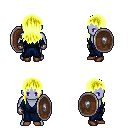
a pixel art fantasy rpg character, male body template, dark elf, purple skin, blue robe, magenta pants, gold unkempt hairstyle, metal gloves, brown shoes, shield, four views (front, back, left, right), 2x2 character sprite sheet, small pixel art, hard edges, no anti-aliasing